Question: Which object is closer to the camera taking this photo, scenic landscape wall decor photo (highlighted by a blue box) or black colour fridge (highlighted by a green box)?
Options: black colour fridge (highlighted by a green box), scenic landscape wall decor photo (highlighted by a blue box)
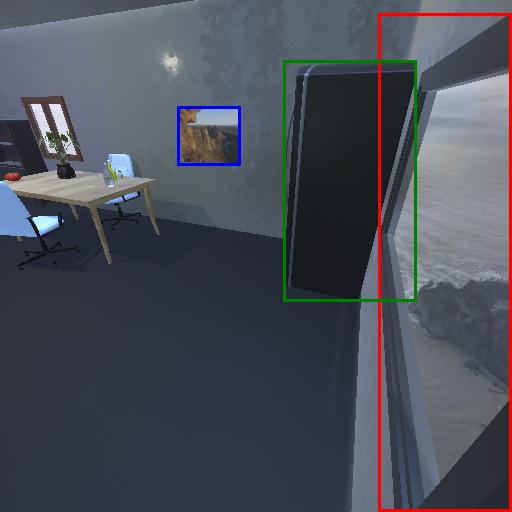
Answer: black colour fridge (highlighted by a green box)